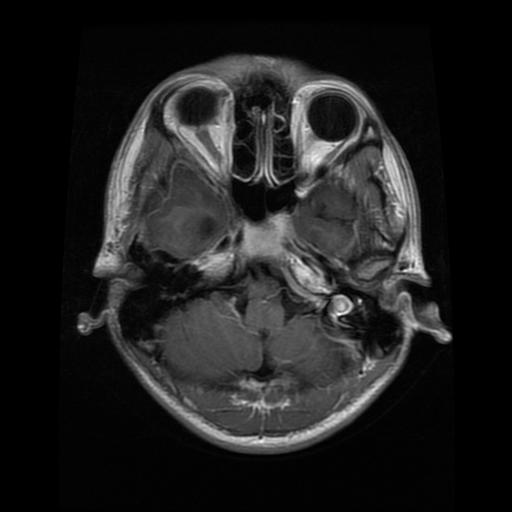
Label: glioma